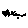
Label: triangle